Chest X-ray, PA view. Patient: 53 years old, sex F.
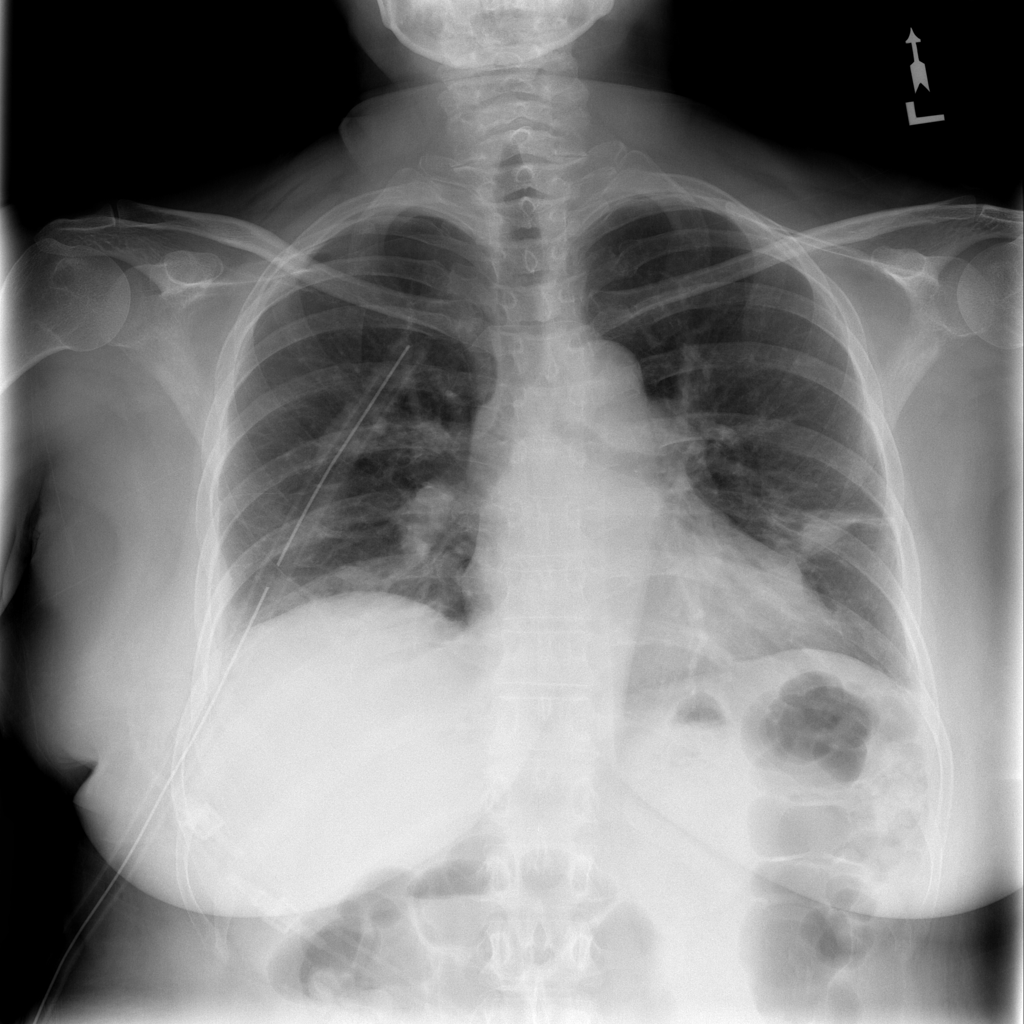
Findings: Pneumothorax